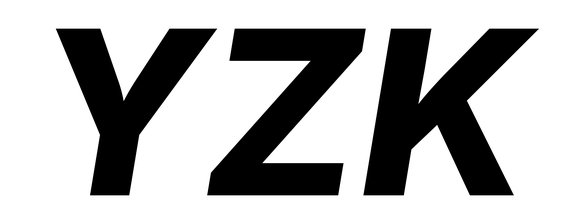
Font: Inter-Italic_ExtraBold_Italic